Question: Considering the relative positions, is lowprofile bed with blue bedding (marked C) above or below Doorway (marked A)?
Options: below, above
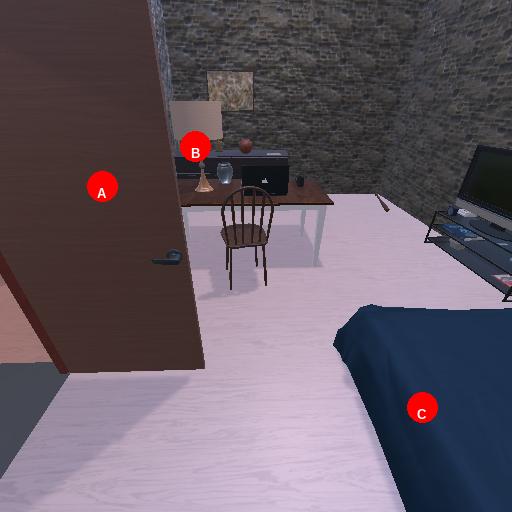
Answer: below